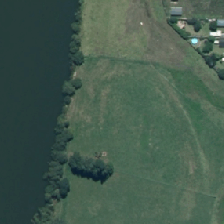
Land cover: urban_parkland